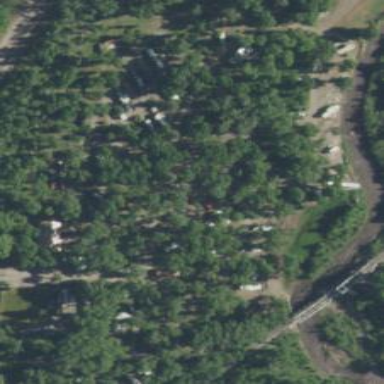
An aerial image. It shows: Caravan site with sanitary dump station available.